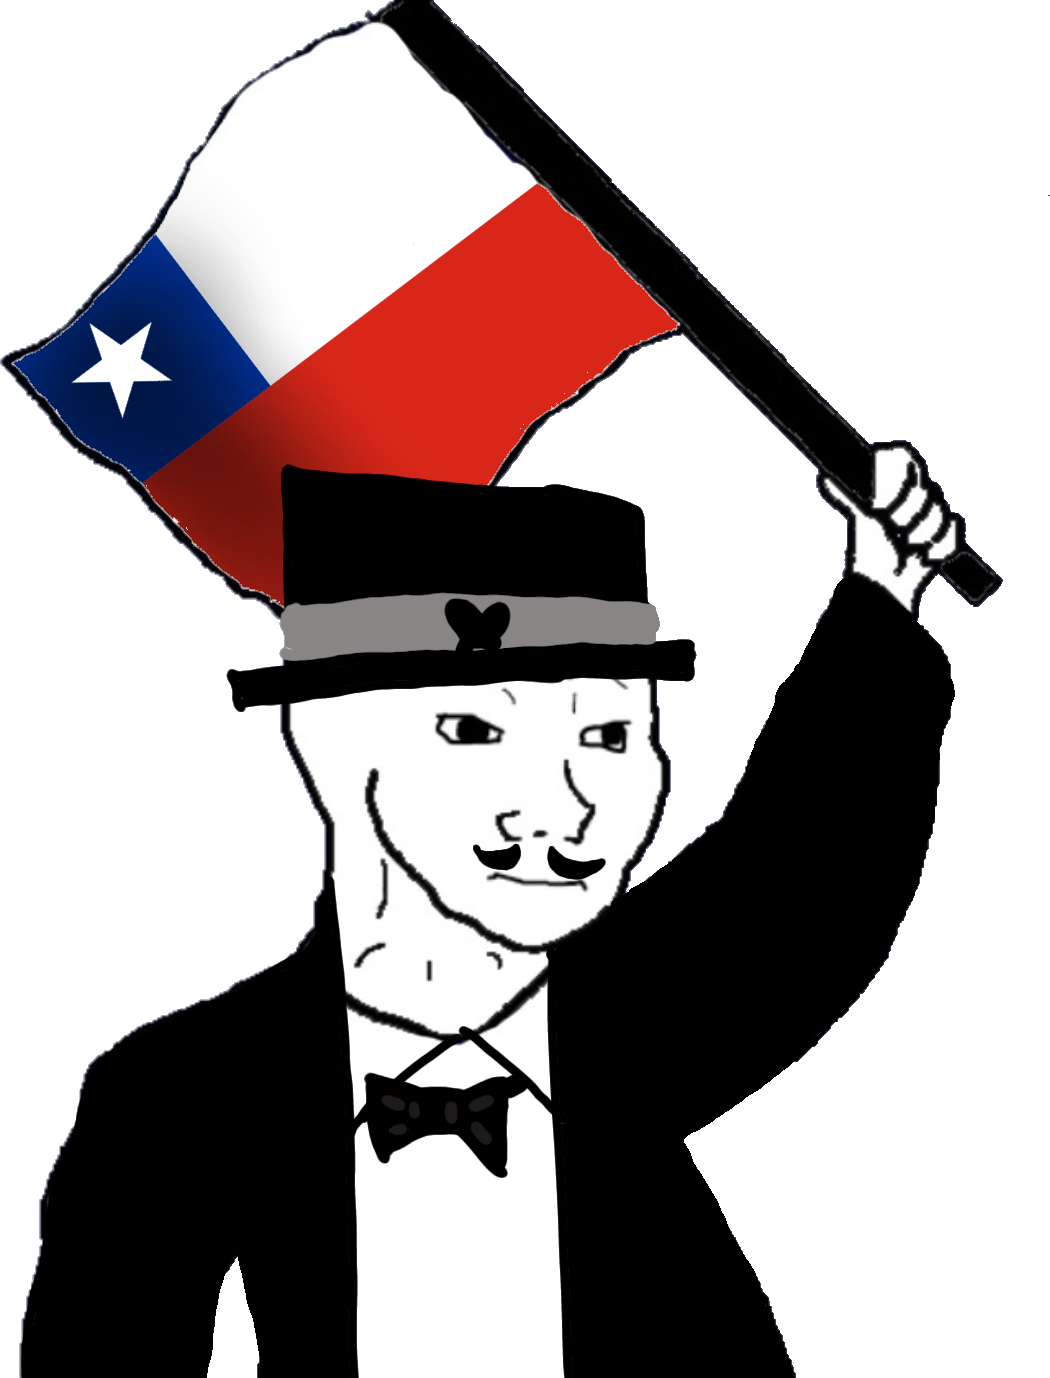
Label: 5_Bloomer